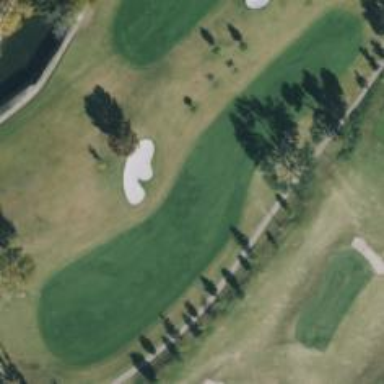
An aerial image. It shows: Rough area in golf course.